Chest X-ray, PA view. Patient: 37 years old, sex F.
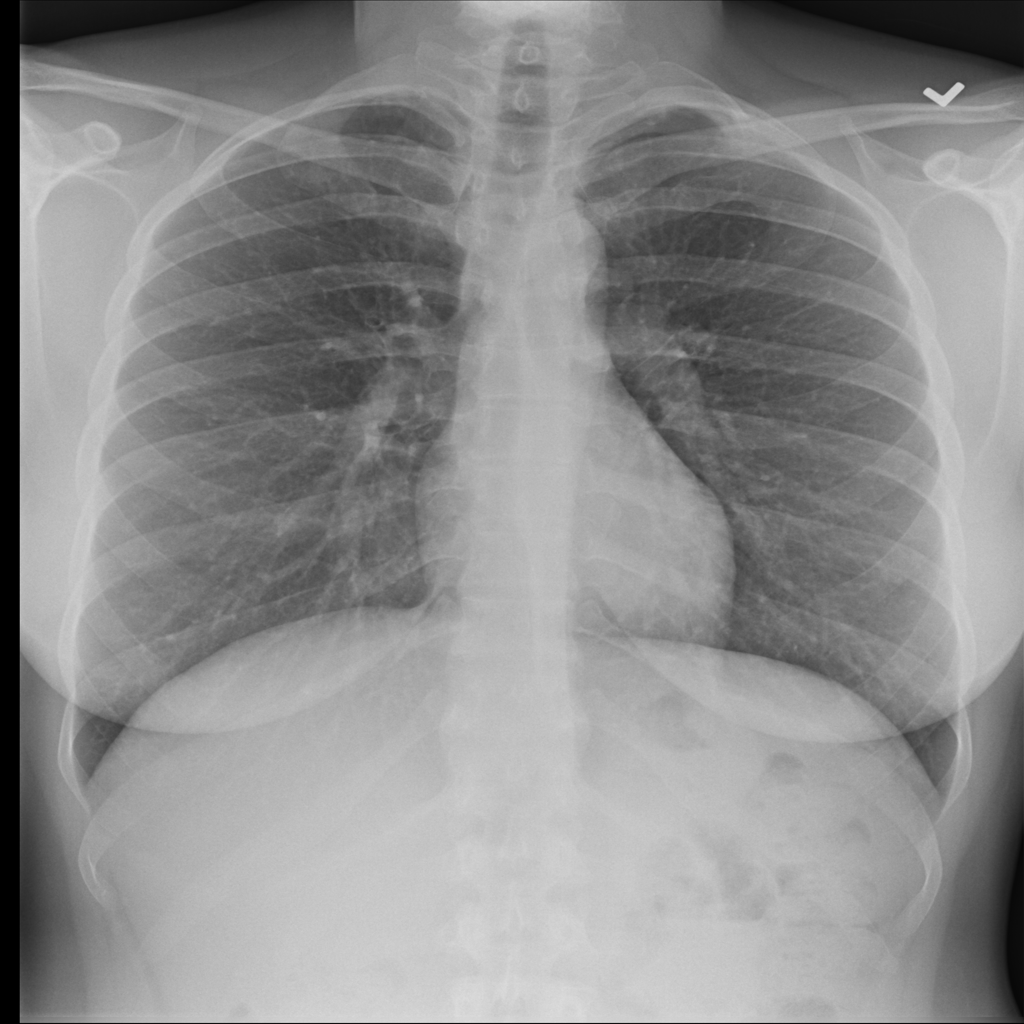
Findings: No Finding